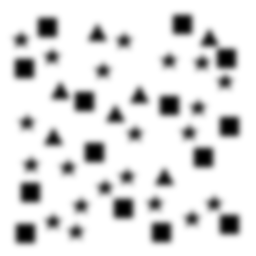
Squares: 14
Triangles: 7
Stars: 21
Total shapes: 42